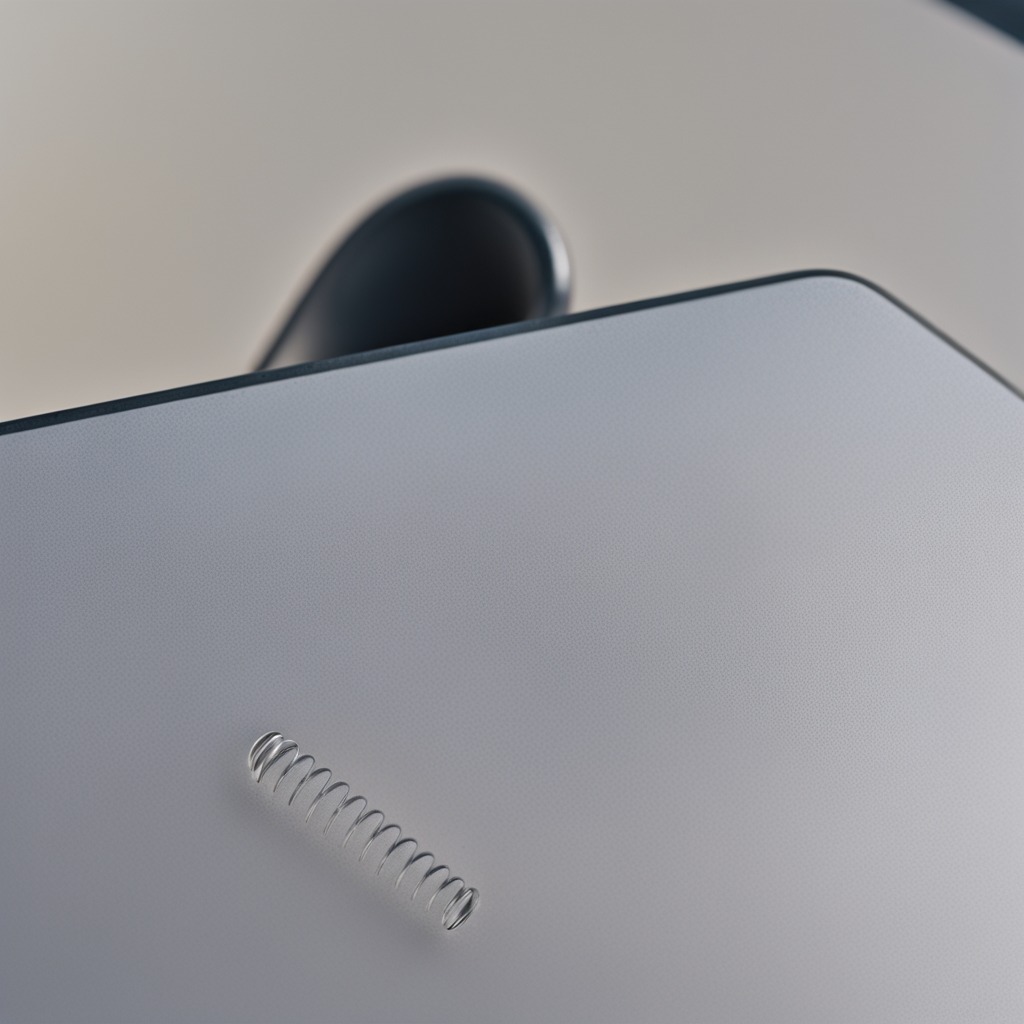
A coiled metal spring lies on the table.